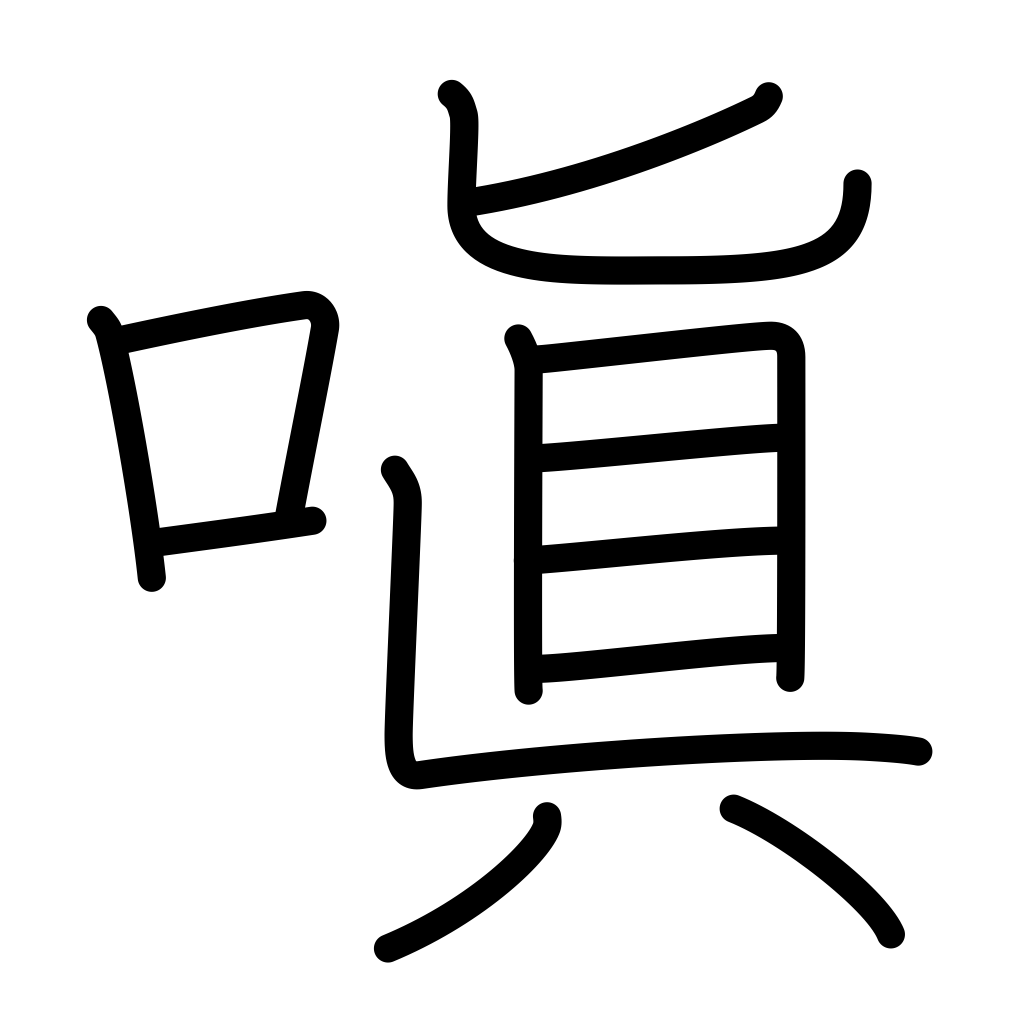
Meaning: be angry